Question: I'm scraping a webpage and for some reason it returns correctly the first 12 elements and not the remaining 24, for a total of 36 shown in the page.
'''
search_names = driver.find_elements_by_class_name('offerList-item-description-title')
names = []
for name in search_names:
names.append(name.text)
'''
search_names has a length of 36, but it returns the following (Sample):
'''
[1 , 2, 3 , 4 , 5 , 6 , 7 , 8 , 9 , 10 , 11 , 12 , '', '', ... , '']
'''
Any idea on why this might be happening?
Here's a snippet of the source code:

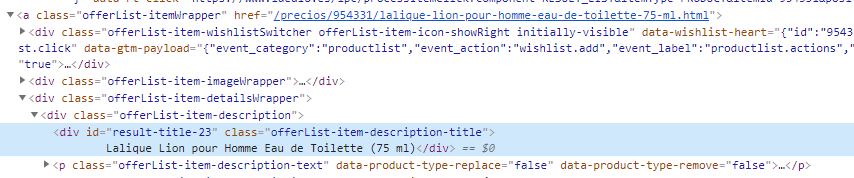
Answer: To extract the texts from all of the elements with as using <URL>:
- Using 'CLASS_NAME':'''
print([my_elem.text for my_elem in WebDriverWait(driver, 20).until(EC.visibility_of_all_elements_located((By.CLASS_NAME, "offerList-item-description-title")))])
'''
- Using 'CSS_SELECTOR':'''
print([my_elem.text for my_elem in WebDriverWait(driver, 20).until(EC.visibility_of_all_elements_located((By.CSS_SELECTOR, "div.offerList-item-description-title")))])
'''
- Using 'XPATH':'''
print([my_elem.text for my_elem in WebDriverWait(driver, 20).until(EC.visibility_of_all_elements_located((By.XPATH, "//div[@class='offerList-item-description-title']")))])
'''
- : You have to add the following imports :'''
from selenium.webdriver.support.ui import WebDriverWait
from selenium.webdriver.common.by import By
from selenium.webdriver.support import expected_conditions as EC
'''